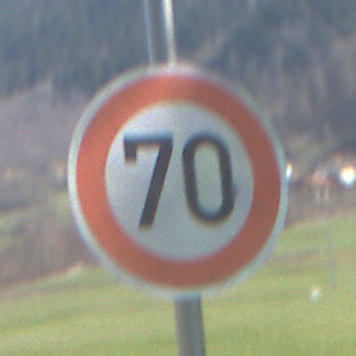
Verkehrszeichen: Geschwindigkeit70
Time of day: MorningAfternoon
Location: Outdoor (Nature)
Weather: PartlyCloudy
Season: NotSpecified
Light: Natural